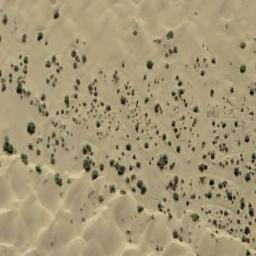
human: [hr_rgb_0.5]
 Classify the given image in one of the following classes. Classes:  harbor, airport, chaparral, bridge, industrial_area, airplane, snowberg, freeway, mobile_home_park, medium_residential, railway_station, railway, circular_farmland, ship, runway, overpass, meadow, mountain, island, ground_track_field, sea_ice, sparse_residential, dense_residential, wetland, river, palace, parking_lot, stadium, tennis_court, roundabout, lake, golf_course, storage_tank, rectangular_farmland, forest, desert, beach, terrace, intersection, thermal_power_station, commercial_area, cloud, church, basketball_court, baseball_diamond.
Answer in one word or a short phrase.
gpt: chaparral